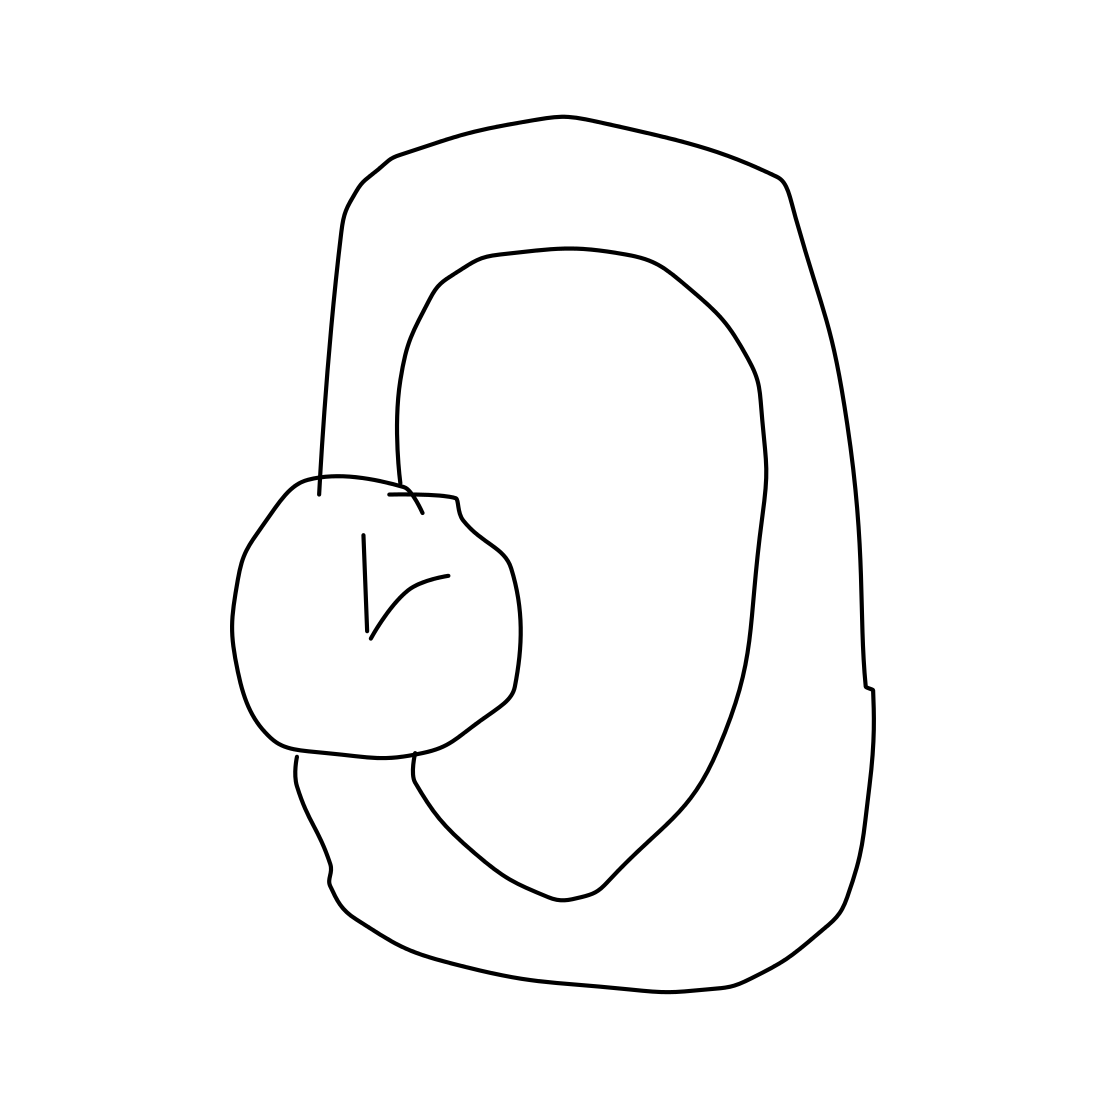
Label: wrist-watch